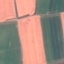
Land use / land cover class: AnnualCrop